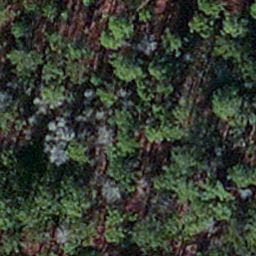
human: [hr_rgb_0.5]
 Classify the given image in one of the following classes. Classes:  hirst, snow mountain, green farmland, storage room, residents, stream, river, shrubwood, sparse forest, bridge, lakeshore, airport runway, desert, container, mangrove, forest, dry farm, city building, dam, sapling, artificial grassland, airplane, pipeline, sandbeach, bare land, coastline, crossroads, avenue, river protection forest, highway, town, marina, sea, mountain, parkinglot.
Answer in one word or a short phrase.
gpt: sapling